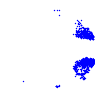
Particle: kaon